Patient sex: M
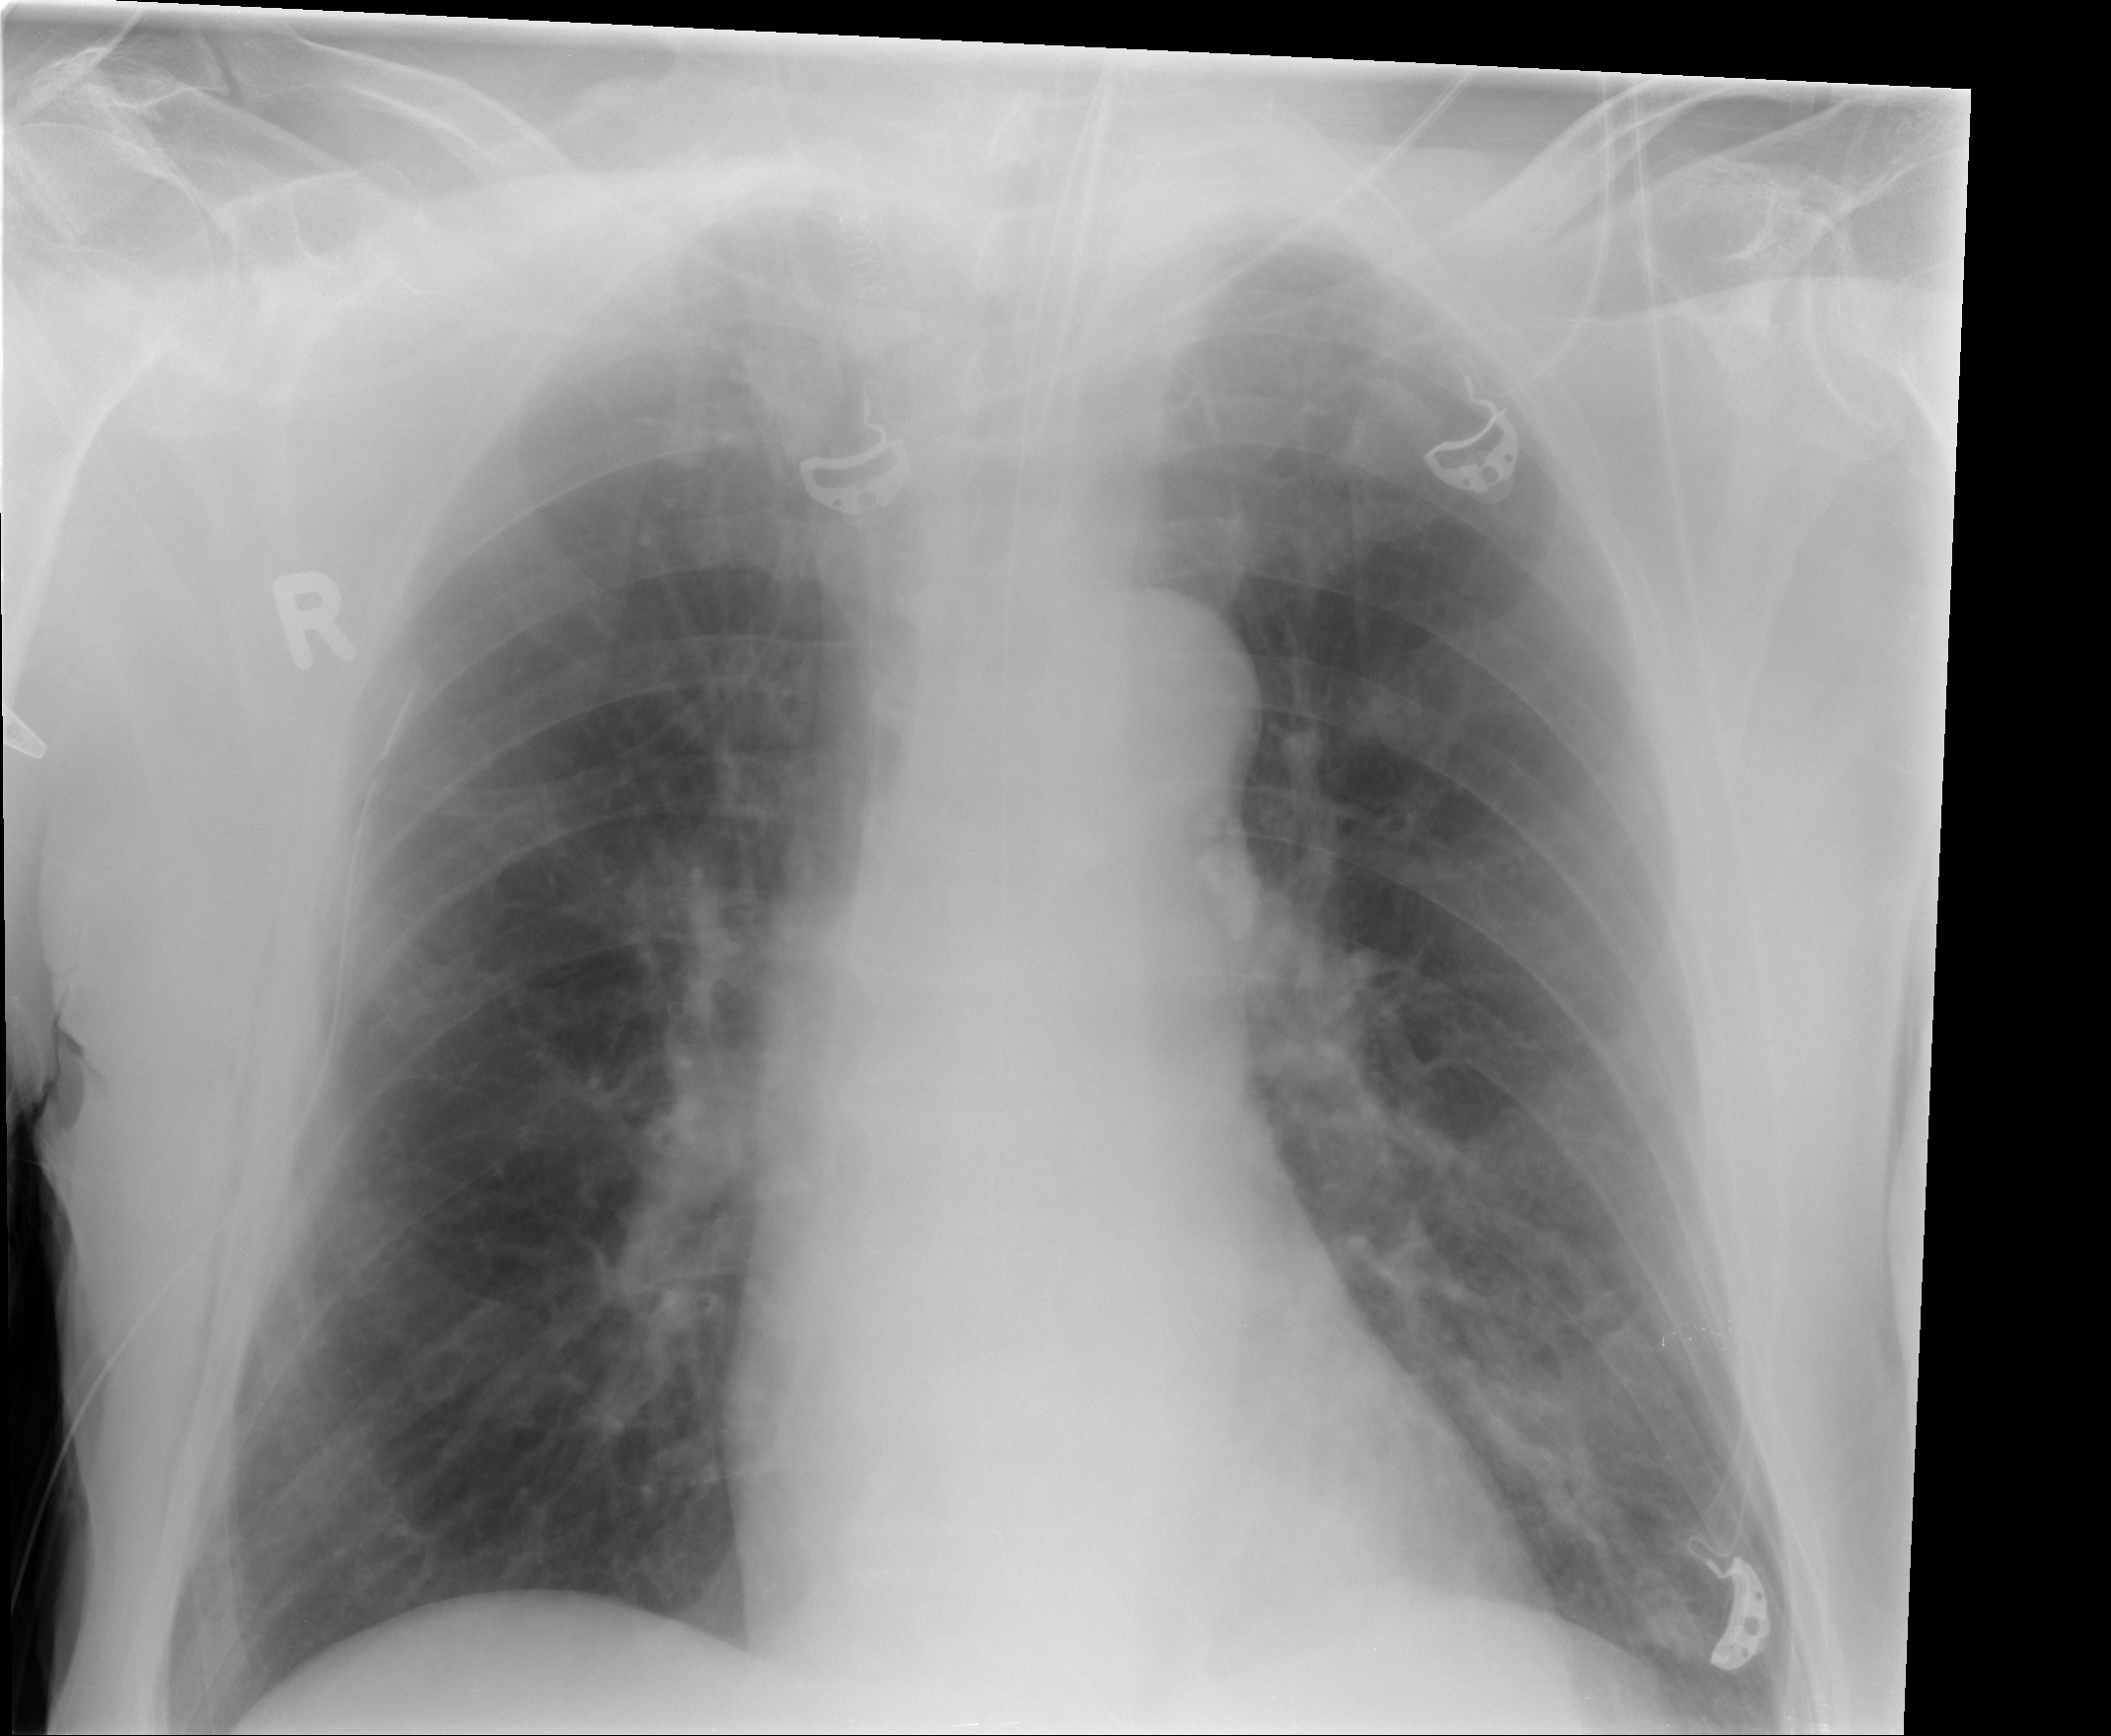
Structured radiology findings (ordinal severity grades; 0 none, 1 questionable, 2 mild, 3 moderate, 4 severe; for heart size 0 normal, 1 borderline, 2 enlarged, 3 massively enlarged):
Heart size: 0
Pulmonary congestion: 0
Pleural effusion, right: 0
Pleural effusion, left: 0
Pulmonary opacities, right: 0
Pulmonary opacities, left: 1
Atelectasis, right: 0
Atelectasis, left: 0